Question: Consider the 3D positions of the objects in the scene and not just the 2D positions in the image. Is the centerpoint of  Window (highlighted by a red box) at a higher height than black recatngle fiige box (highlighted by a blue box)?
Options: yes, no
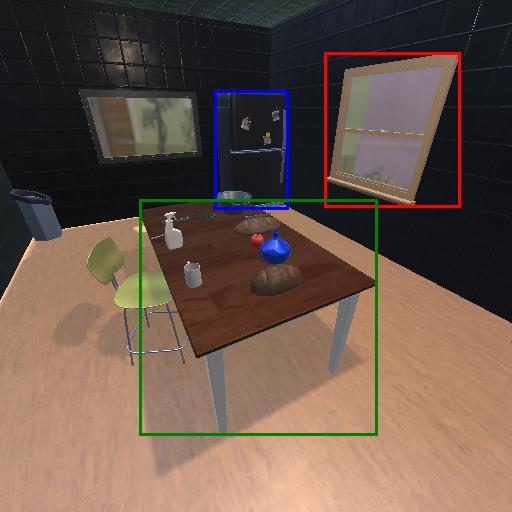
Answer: yes